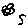
Label: flower